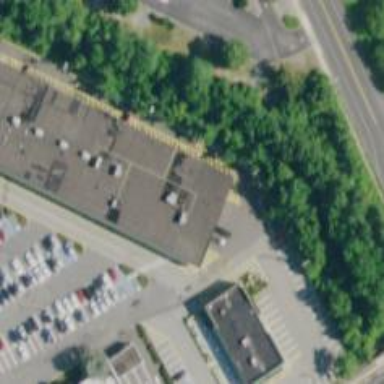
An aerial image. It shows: Fitness center located in leisure land.